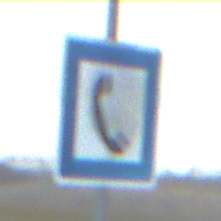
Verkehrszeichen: Fernsprecher
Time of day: SunriseSunset
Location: Outdoor (RoadRail)
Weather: PartlyCloudy
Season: NotSpecified
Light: Natural